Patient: sex F, age 86
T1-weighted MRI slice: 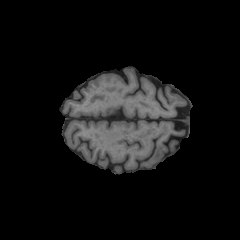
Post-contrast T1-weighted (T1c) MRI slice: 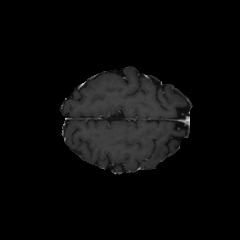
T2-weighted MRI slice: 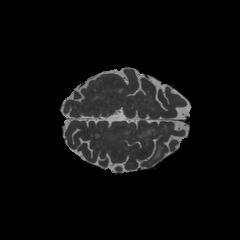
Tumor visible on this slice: yes
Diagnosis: Glioblastoma, IDH-wildtype
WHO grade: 4